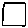
Label: square